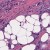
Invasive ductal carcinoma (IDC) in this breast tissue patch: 1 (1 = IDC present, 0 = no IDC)